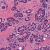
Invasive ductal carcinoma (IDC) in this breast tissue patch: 1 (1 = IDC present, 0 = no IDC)